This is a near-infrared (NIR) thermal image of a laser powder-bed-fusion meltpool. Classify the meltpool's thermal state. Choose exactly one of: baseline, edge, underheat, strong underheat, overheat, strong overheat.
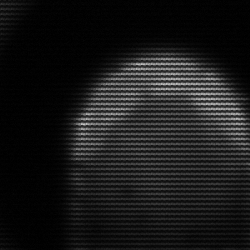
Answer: edge